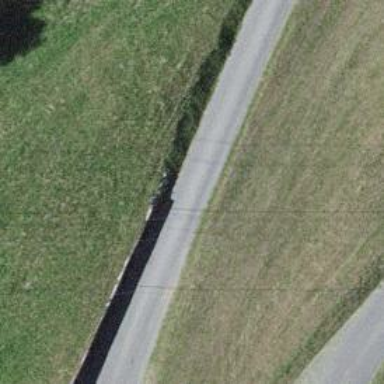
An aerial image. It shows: Retaining wall.